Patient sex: F
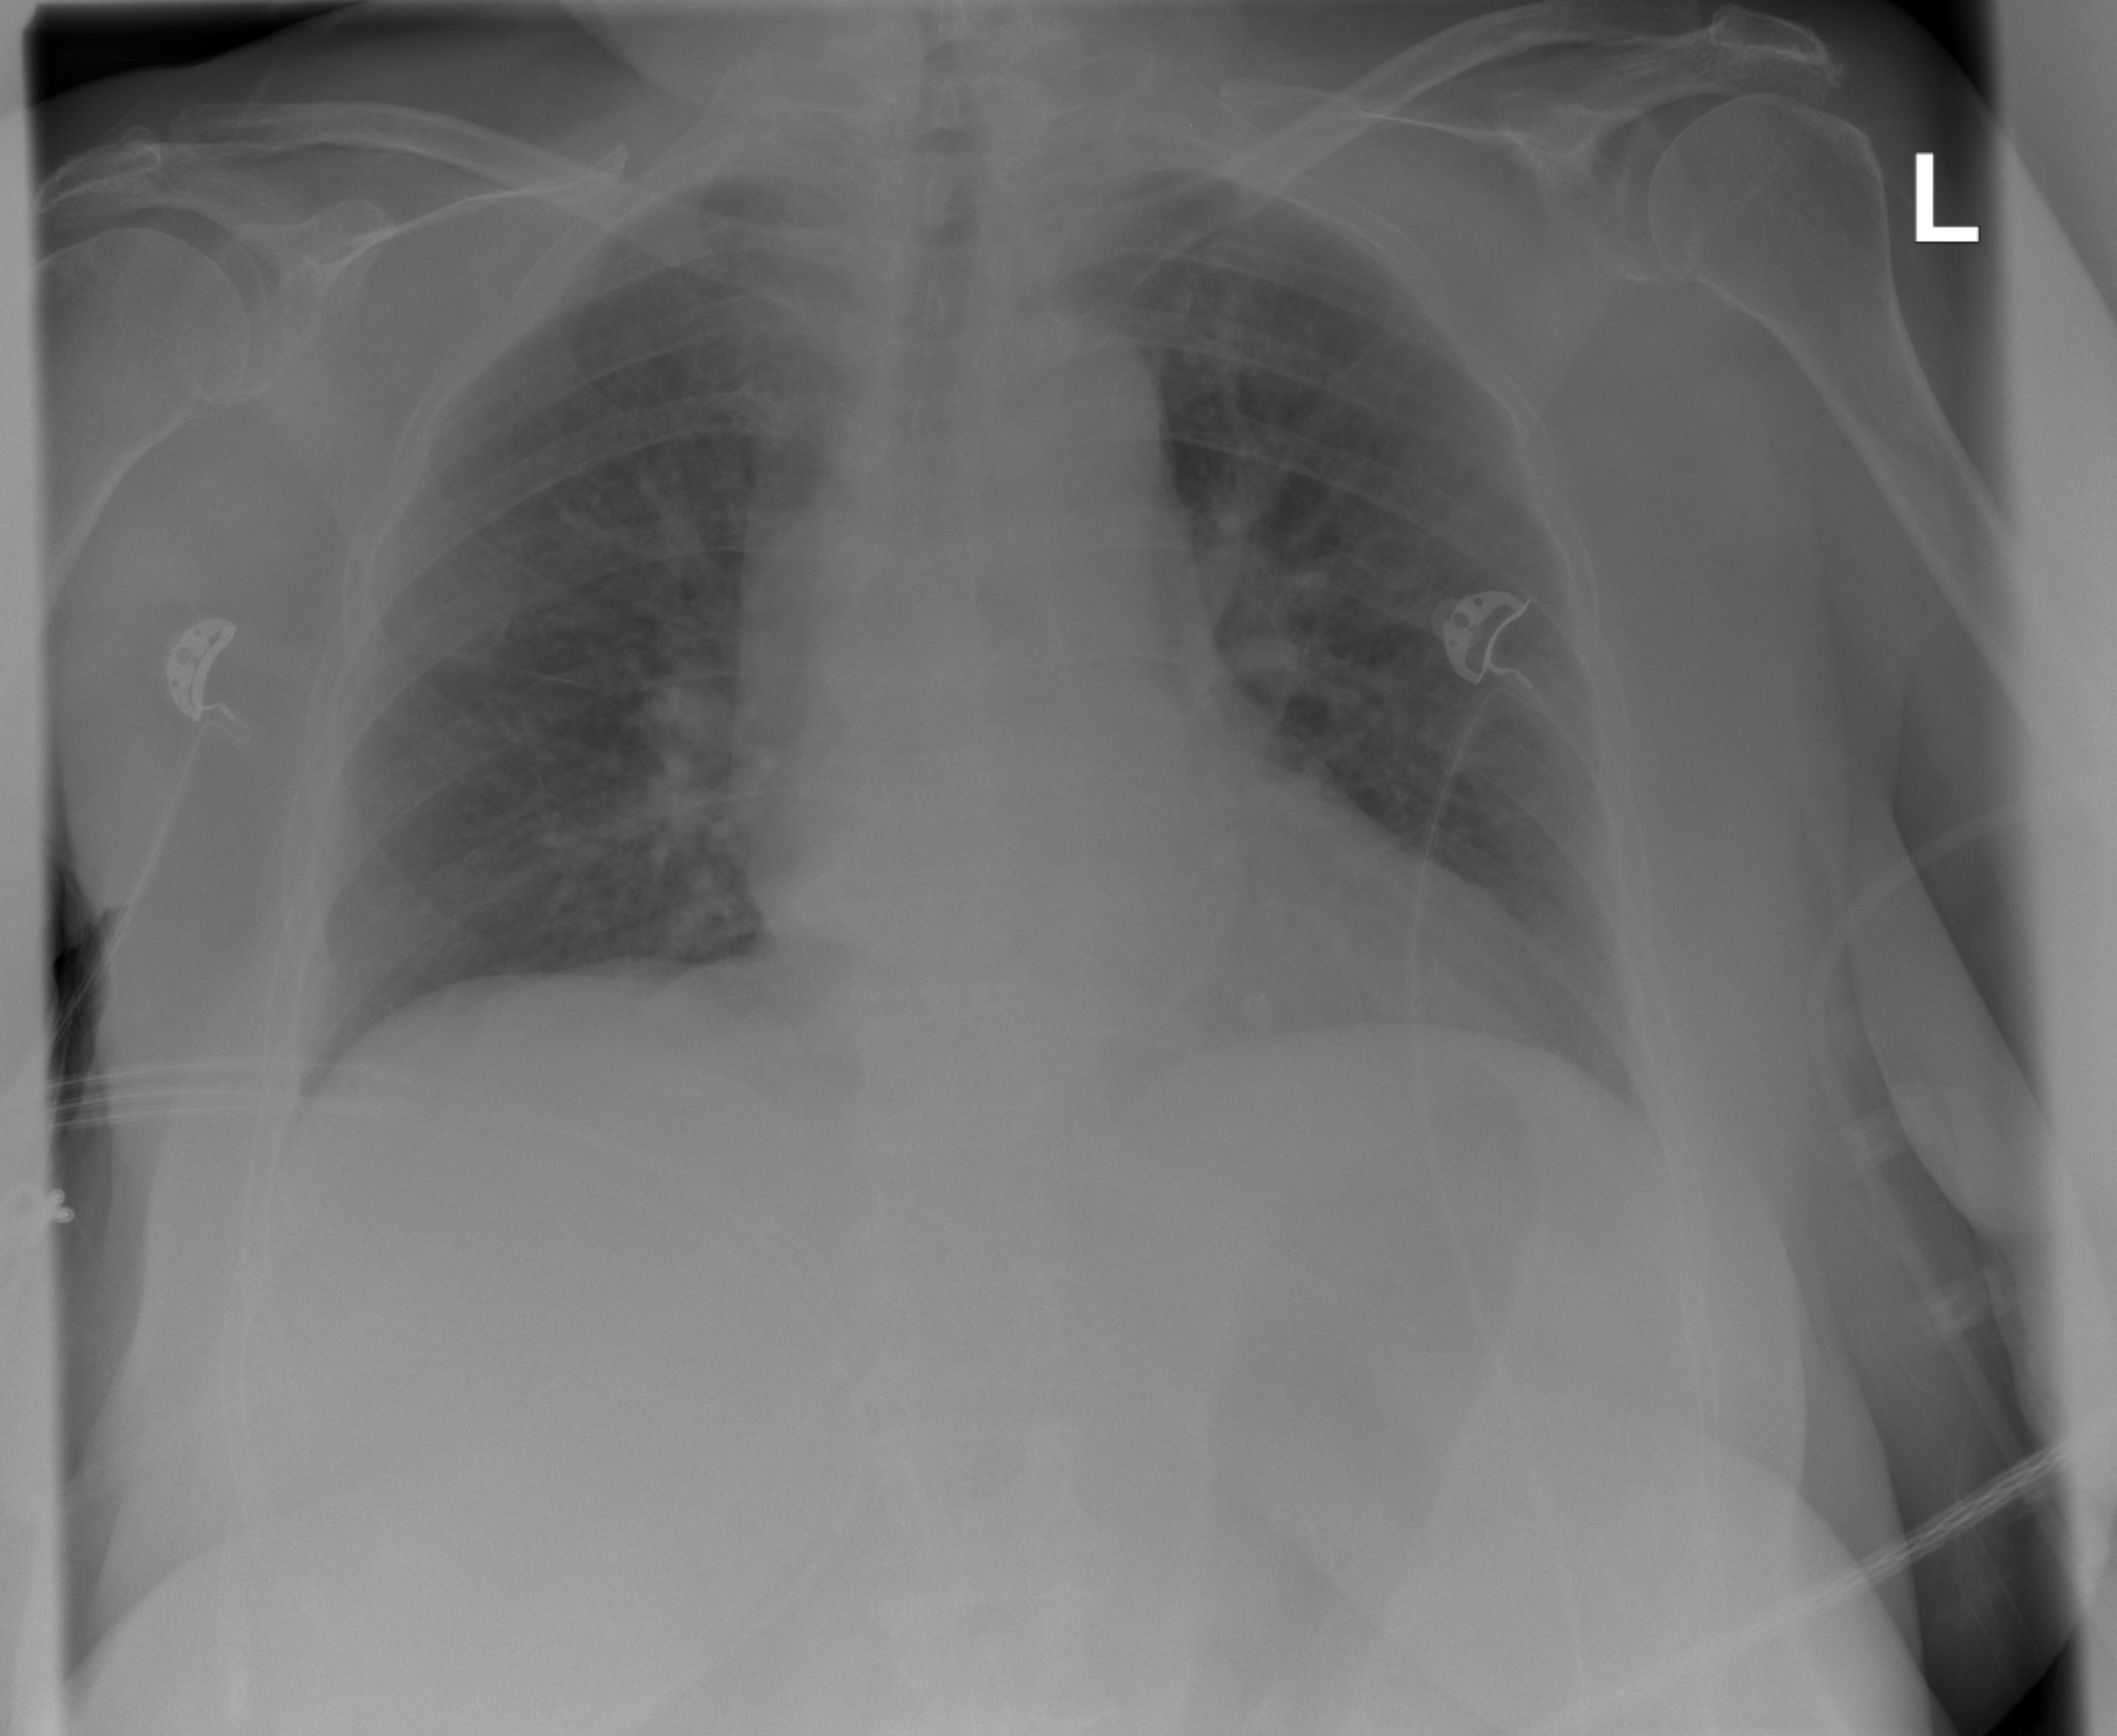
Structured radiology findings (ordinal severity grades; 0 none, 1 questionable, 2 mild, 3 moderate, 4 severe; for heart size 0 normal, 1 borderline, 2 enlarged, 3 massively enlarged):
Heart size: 0
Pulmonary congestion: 2
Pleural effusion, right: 0
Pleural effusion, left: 0
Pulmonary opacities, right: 0
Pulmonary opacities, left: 0
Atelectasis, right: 0
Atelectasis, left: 0